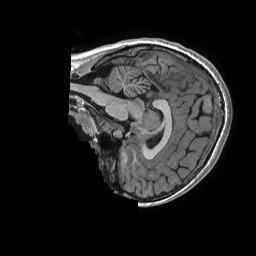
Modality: T1w
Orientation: sagittal
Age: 14
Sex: female
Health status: ill
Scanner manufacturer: ge
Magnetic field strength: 3 T
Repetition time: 0.007648 s
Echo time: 0.00304 s